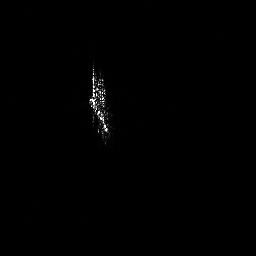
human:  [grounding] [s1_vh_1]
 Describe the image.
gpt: In the satellite image, there is  <ref>1 large ship </ref> <box>[[33, 24, 42, 57, 0]]</box> located at center.